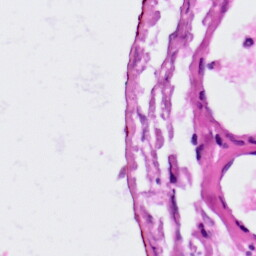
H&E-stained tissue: Lung